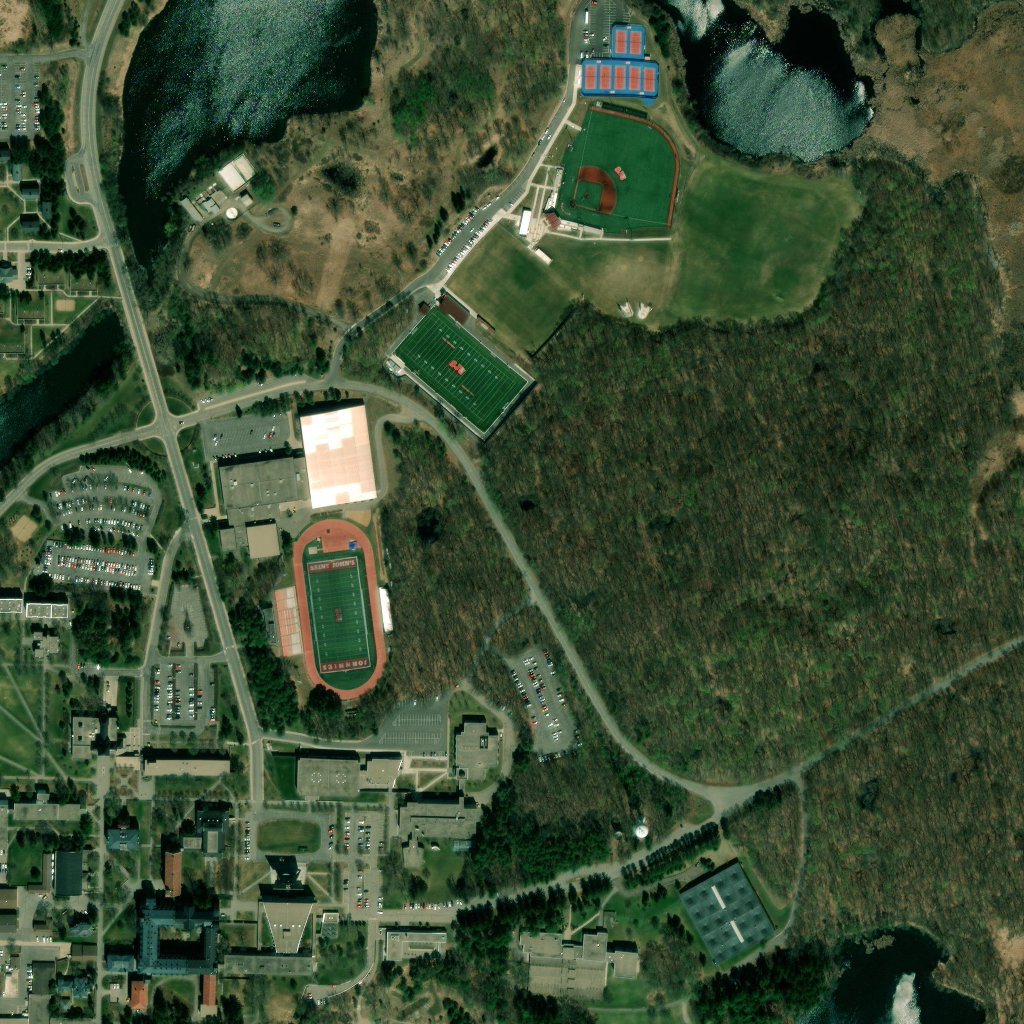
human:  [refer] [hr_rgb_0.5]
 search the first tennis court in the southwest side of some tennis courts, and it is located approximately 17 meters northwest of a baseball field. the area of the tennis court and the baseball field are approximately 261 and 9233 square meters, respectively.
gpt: <box>[[57, 6, 58, 8, 0]]</box>

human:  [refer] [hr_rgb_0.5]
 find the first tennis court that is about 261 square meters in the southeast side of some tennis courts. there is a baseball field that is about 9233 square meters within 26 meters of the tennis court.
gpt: <box>[[62, 6, 64, 8, 0]]</box>